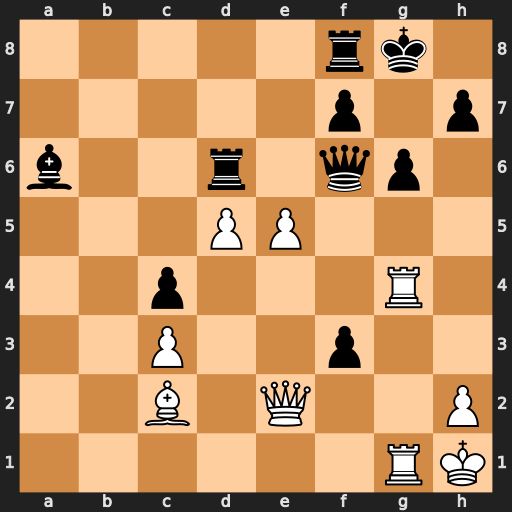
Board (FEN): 5rk1/5p1p/b2r1qp1/3PP3/2p3R1/2P2p2/2B1Q2P/6RK
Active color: w
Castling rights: -
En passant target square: -
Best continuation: Qe4 Qg7 exd6